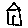
Label: house